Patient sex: F
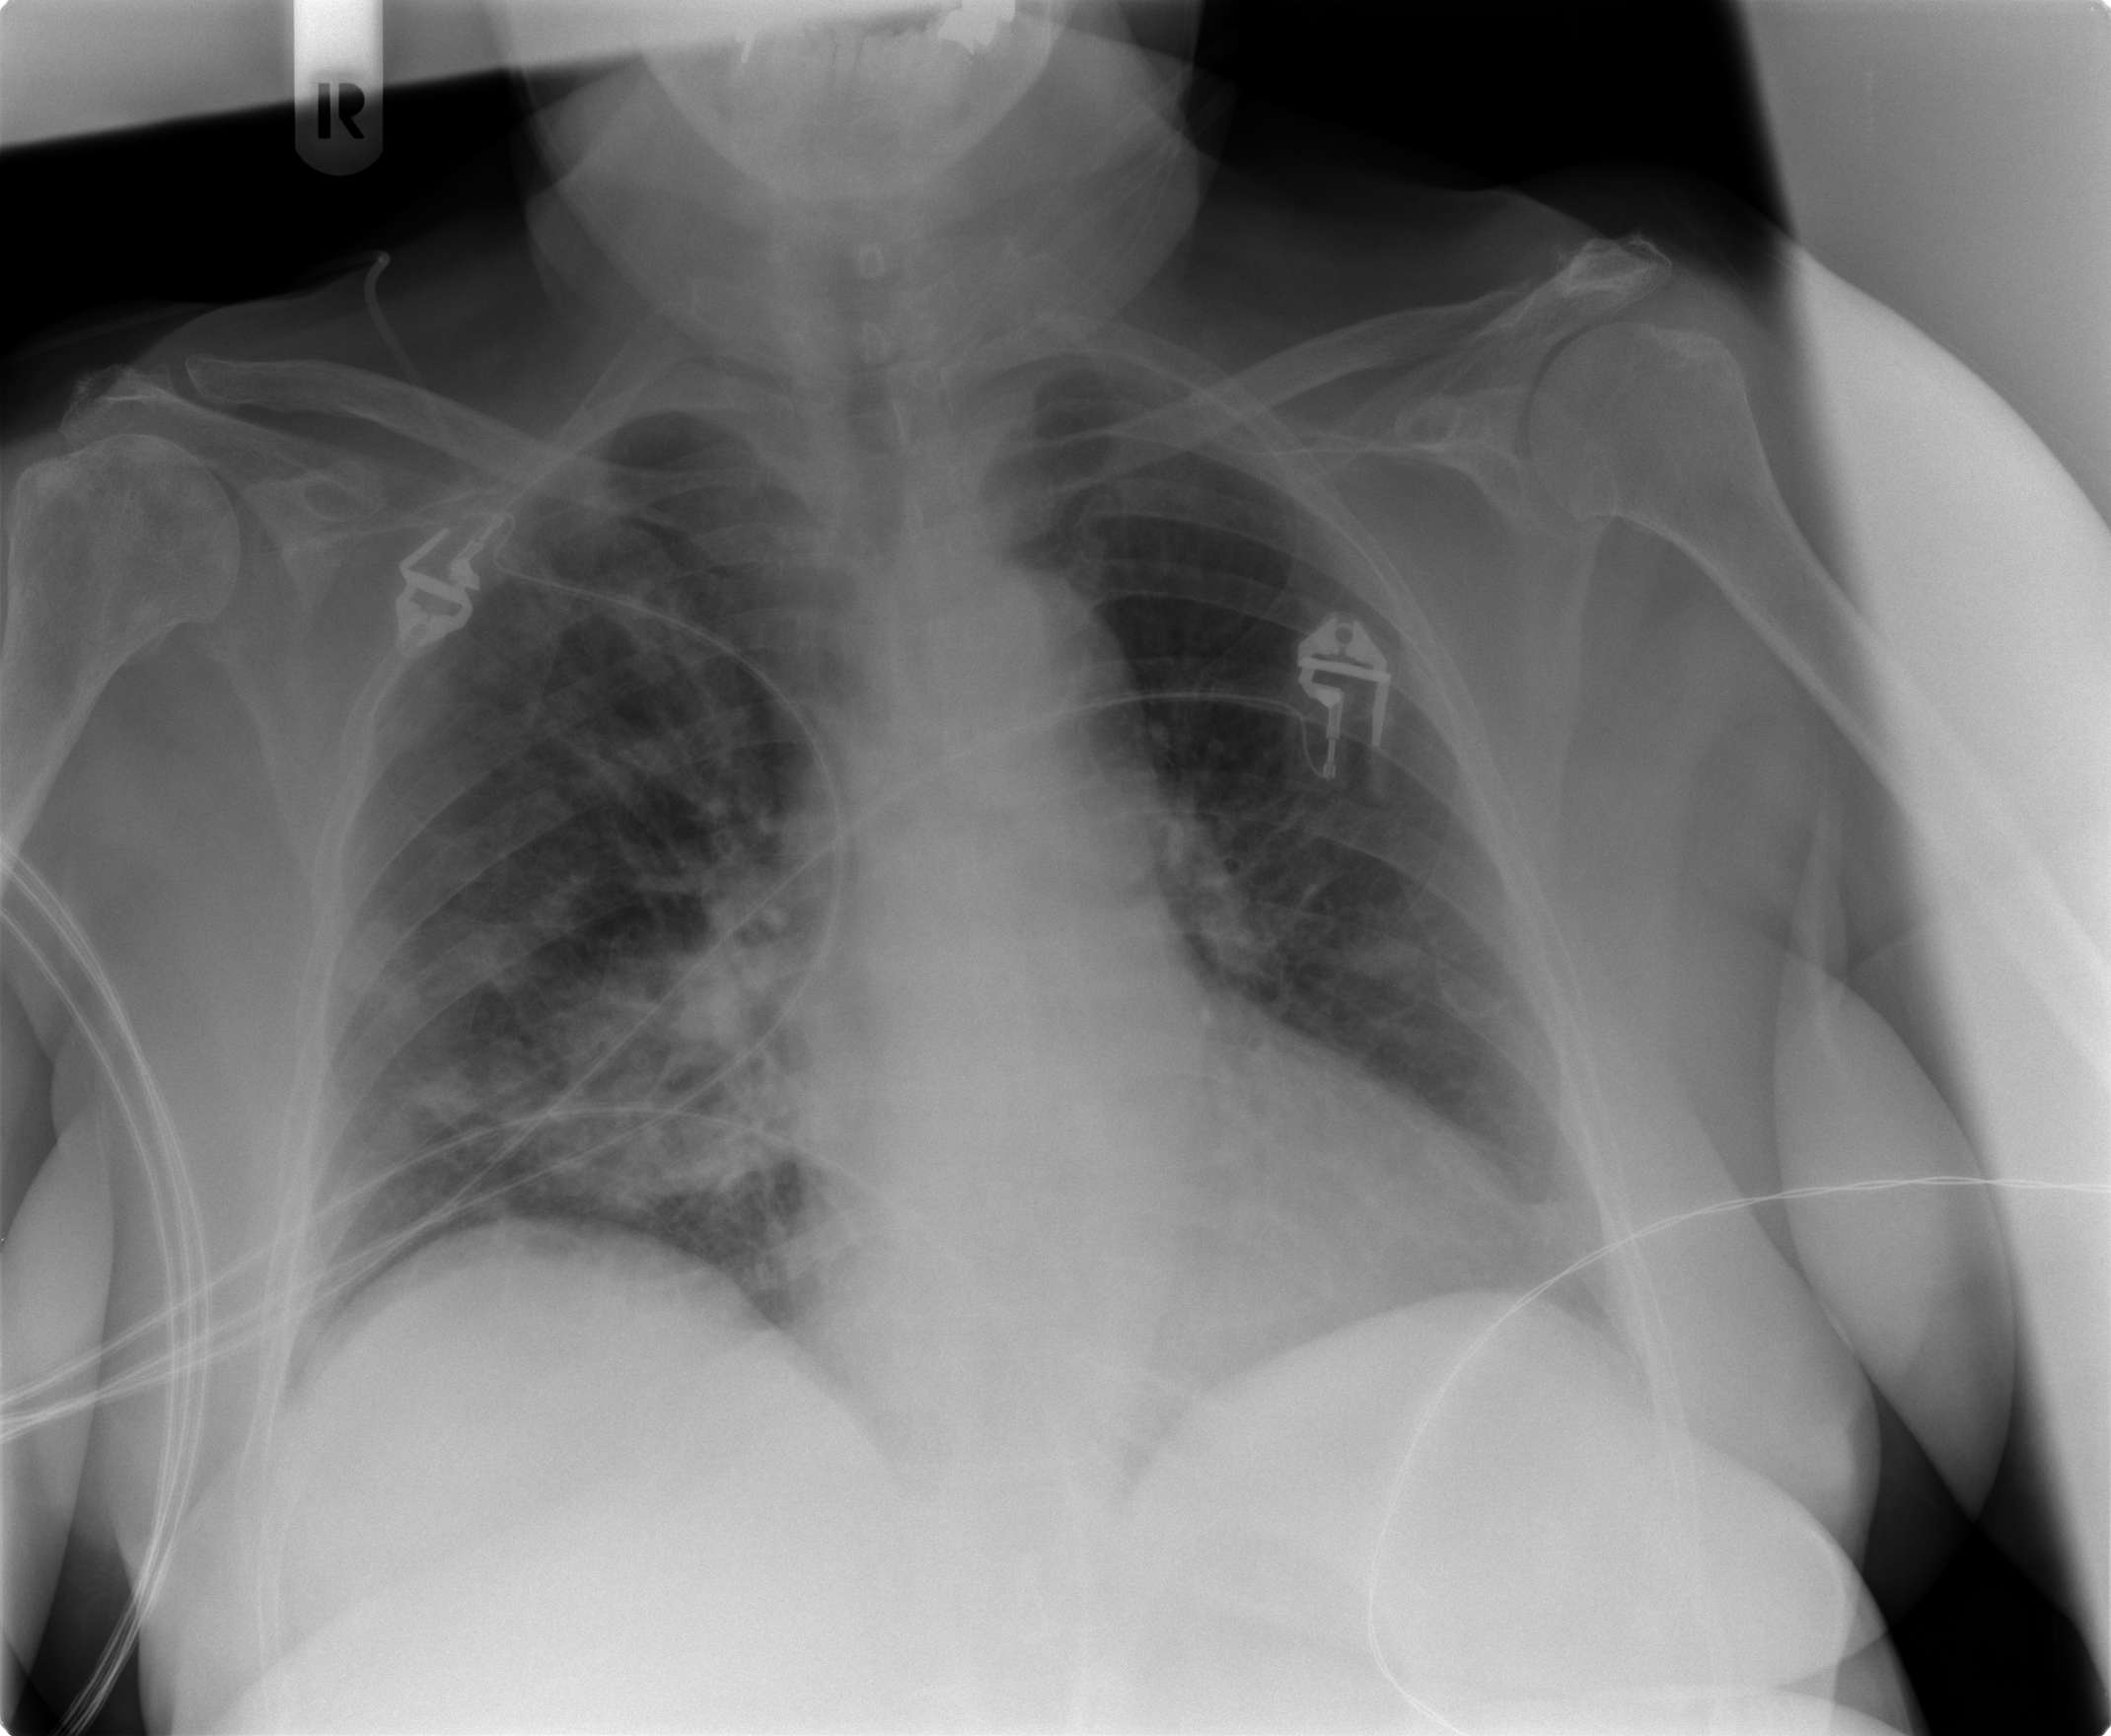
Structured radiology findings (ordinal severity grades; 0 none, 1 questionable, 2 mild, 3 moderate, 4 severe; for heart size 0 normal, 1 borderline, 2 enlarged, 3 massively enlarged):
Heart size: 2
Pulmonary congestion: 1
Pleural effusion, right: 0
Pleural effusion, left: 0
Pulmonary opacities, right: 3
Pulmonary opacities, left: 0
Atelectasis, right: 2
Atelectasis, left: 2